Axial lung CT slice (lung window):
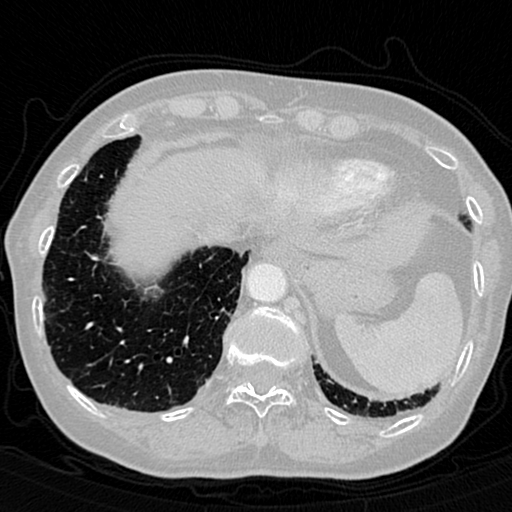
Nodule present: no